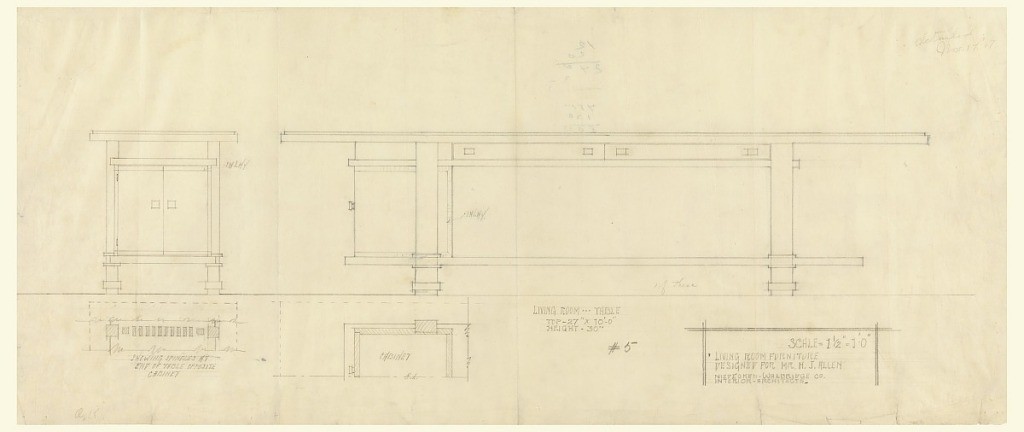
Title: Living Room Table, Henry J. Allen Residence, Wichita, Kansas
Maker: Frank Lloyd Wright, American, 1867–1959
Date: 1917
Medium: Graphite on cream tracing paper
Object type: Drawing
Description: Elevation of a long, thin table from the front and the side. Side, with cabinet doors visible, at the left, front at the right.